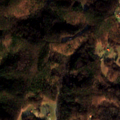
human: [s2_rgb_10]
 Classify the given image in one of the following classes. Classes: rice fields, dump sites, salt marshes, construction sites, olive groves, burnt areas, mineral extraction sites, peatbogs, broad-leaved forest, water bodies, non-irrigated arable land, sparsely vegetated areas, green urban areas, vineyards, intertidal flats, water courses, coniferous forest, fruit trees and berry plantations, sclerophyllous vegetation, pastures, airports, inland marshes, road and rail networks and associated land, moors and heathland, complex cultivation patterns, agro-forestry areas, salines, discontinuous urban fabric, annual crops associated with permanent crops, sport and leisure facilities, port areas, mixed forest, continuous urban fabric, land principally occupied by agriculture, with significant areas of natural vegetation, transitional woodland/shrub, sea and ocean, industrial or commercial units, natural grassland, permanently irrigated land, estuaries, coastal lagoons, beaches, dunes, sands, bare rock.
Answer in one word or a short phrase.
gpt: non-irrigated arable land, pastures, land principally occupied by agriculture, with significant areas of natural vegetation, broad-leaved forest